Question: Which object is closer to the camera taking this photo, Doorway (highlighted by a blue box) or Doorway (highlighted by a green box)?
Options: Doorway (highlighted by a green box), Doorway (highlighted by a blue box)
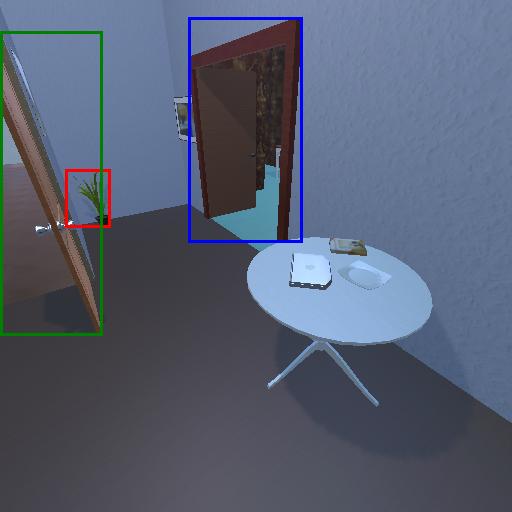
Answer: Doorway (highlighted by a green box)